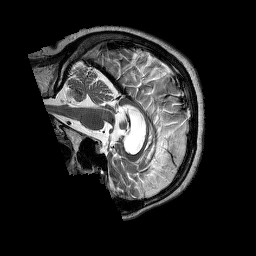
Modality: T2w
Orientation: sagittal
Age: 70
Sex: female
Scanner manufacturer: siemens
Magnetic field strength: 3 T
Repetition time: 3.2 s
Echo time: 0.213 s